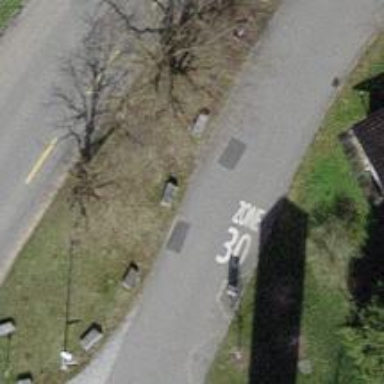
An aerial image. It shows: Block barrier.